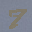
Label: 7